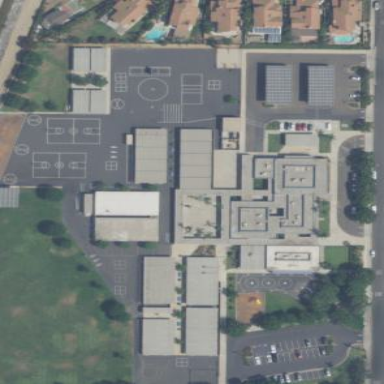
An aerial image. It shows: School.